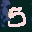
Label: 5